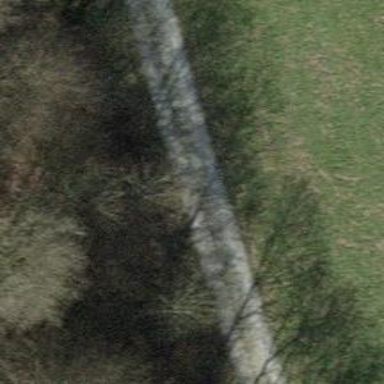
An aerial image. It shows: Pebblestone track with grade3 tracktype.